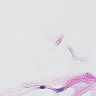
Metastatic tissue present: no